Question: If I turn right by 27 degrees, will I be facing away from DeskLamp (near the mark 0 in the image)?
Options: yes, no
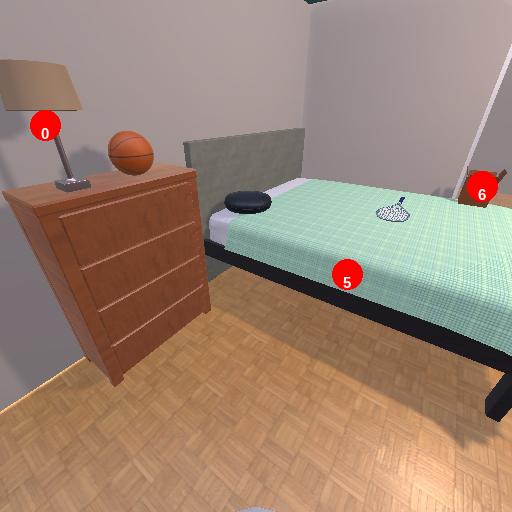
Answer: yes